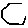
Label: hexagon